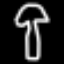
Label: mushroom